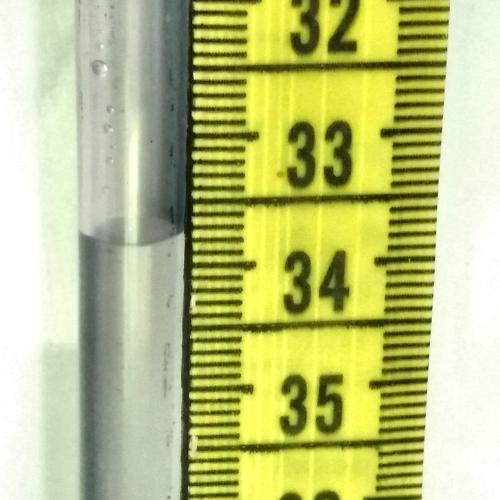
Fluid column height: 33.8 cm